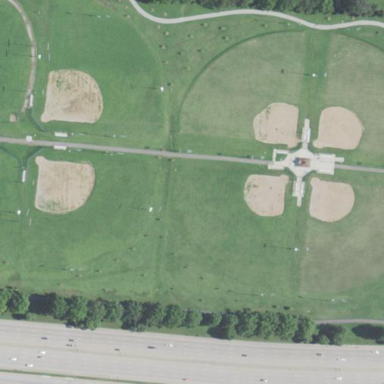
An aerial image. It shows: Baseball pitch for leisure and sports activities.